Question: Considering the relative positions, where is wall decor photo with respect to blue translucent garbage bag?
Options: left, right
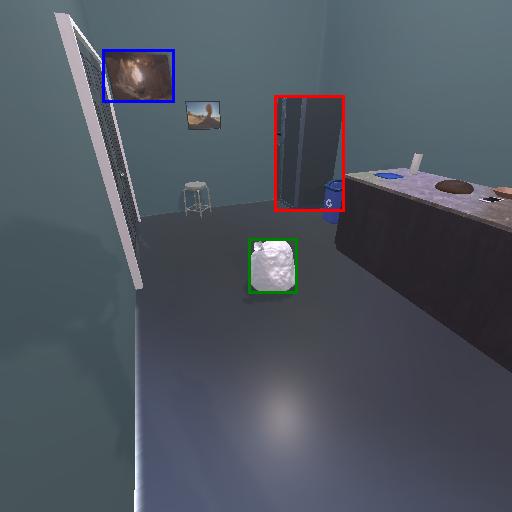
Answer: left